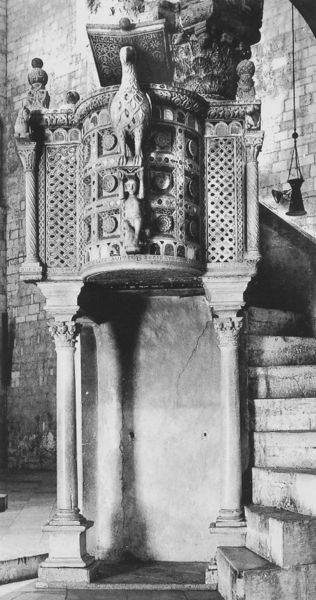
Titel: Kanzel im Dom S. Valentino, Bitonto
Standort: Bitonto, Dom S. Valentino (EU - I - Apulien)
Schlagwörter: adler, schatten, vogel, weiß, lampe, schwarz, säule, säulen, muster, architektur, bibel, mensch, sockel, stein, steine, gitter, kirche, innen, engel, skulptur, kette, mauer, treppe, verzierung, aufgang, stufen, foto, buch, schwarzweiß, altar, kapitelle, pult, kapitell, skulpturen, sicht, kanzel, weihrauch, predigt, aufgeschlagen, schrein, durchbrochen, kapitel, kassettierung, sáulen, steinwand, hochkanzel